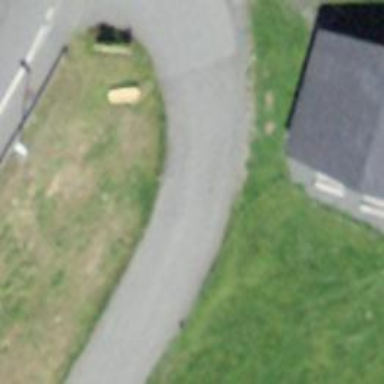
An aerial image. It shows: Connection type piste.